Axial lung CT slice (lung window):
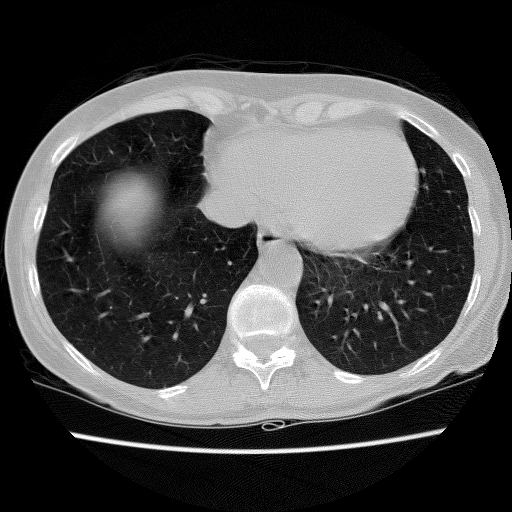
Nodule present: no